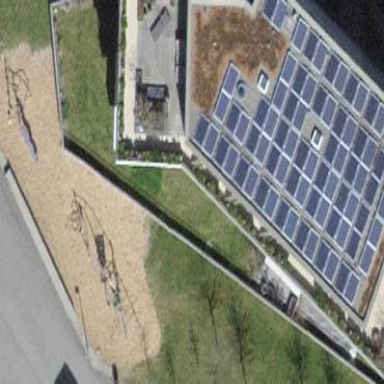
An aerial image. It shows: Solar power generator.